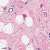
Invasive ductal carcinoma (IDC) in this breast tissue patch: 0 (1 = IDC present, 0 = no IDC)